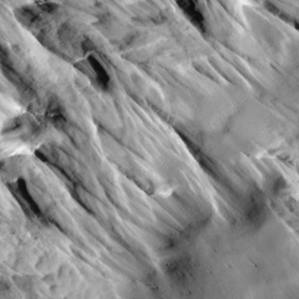
Label: non_frost